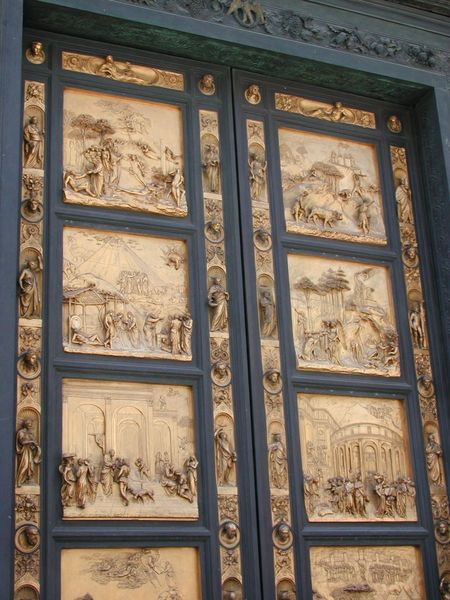
Titel: Paradiestür (Osttür)
Künstler: Lorenzo Ghiberti
Standort: Florenz, Baptisterium (EU - I - Toskana)
Schlagwörter: baum, berg, blau, flügel, bäume, menschen, szene, tür, tier, gesichter, bibel, rahmen, felder, gold, reich, szenerie, engel, relief, bogen, italien, kuh, rind, figuren, detail, flügeltür, türflügel, halle, foto, eingang, antike, groß, rom, portal, pforte, üppig, farbfoto, jesus, florenz, stall, tempel, golden, szenen, testament, römisch, geburt, weihnachten, kreuzgang, verziehrung, tempietto, metell, schöpfung, kreuzweg, mateall, blaeu